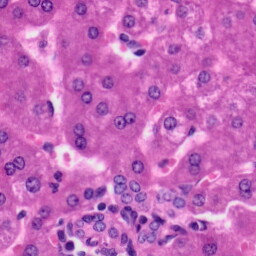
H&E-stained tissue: Liver